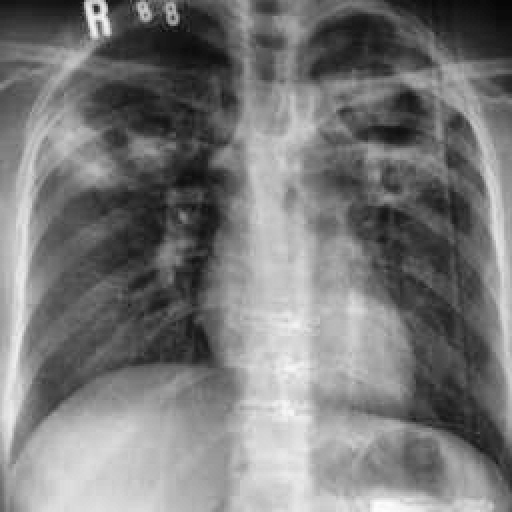
Finding: TUBERCULOSIS